Aerial crown-view tile of a tropical tree (Barro Colorado Island, Panama), acquired 20250915:
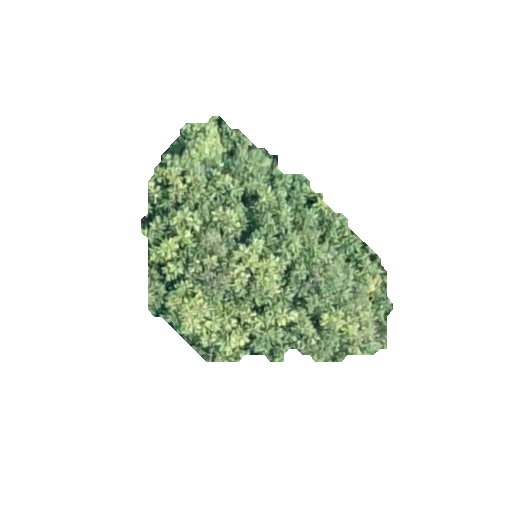
Species: Dipteryx oleifera
GBIF accepted scientific name: Dipteryx oleifera
Crown area: 61.326 m²